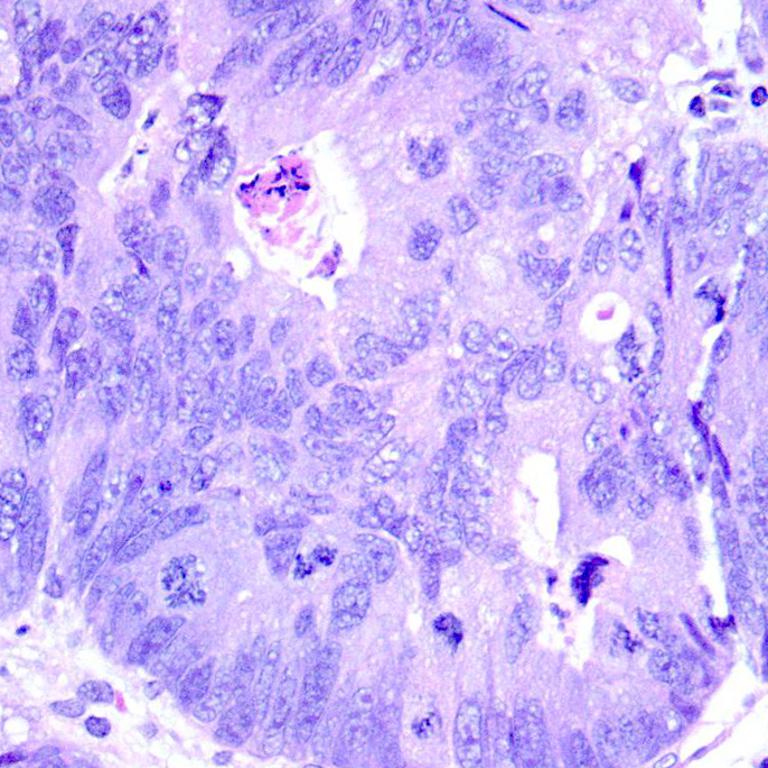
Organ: colon
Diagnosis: adenocarcinomas